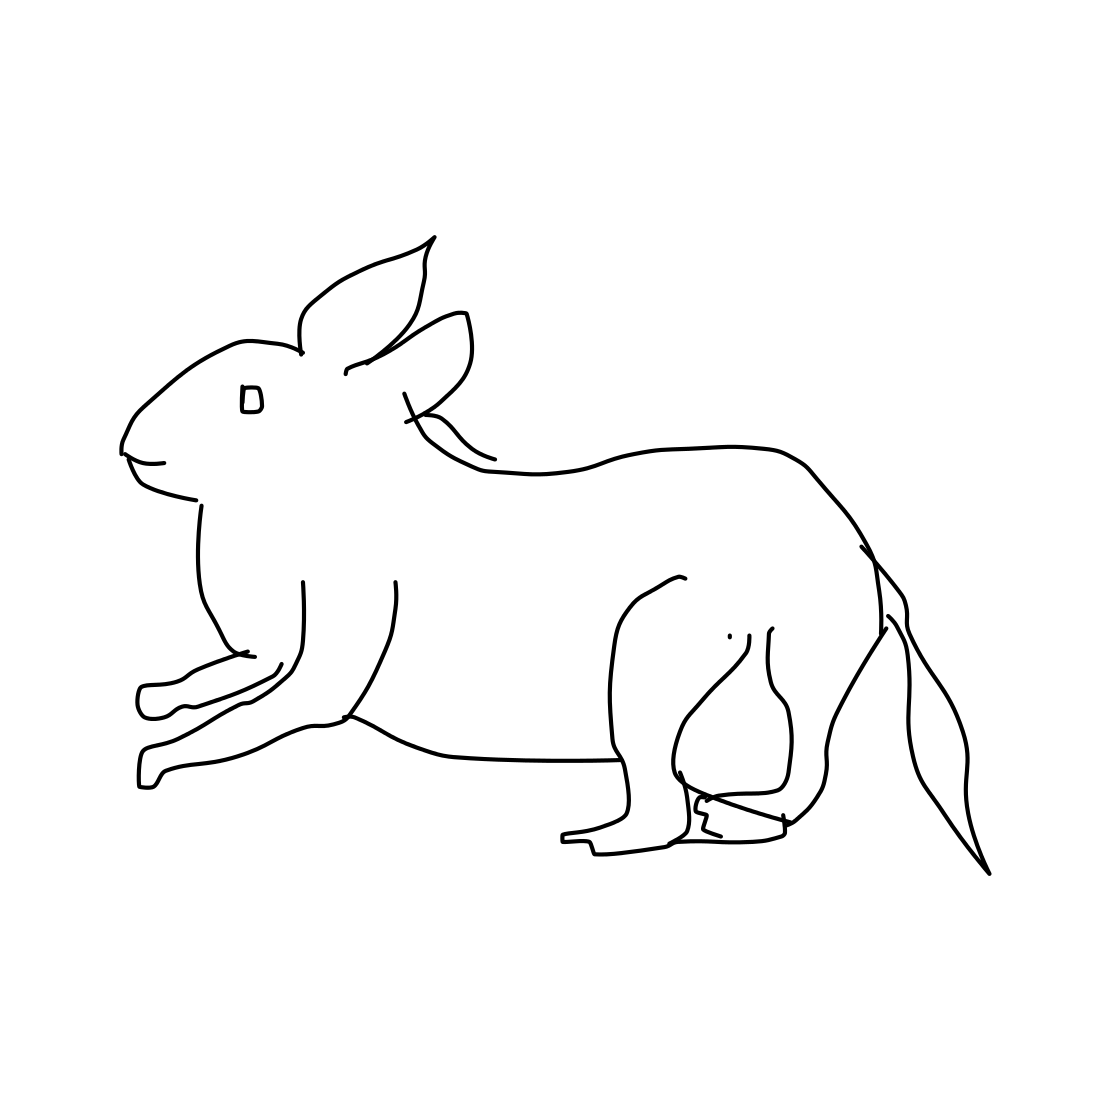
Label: rabbit